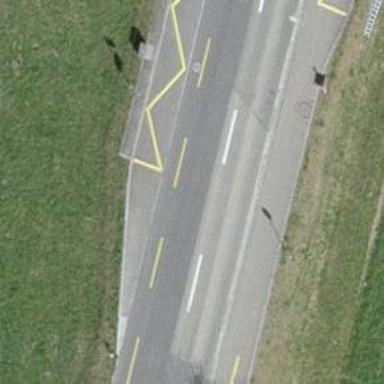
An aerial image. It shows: Bus stop equipped with public transport stop position.